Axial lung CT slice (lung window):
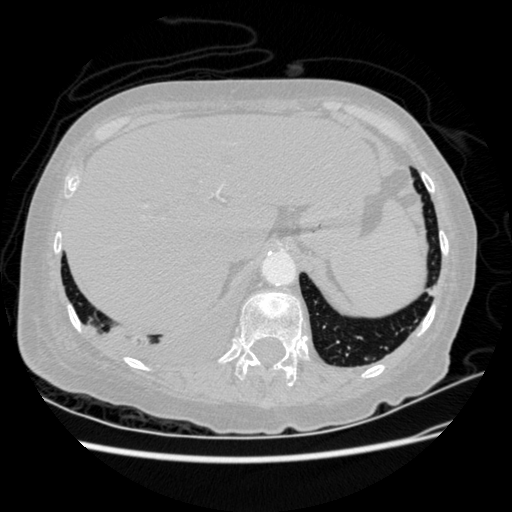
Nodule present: no